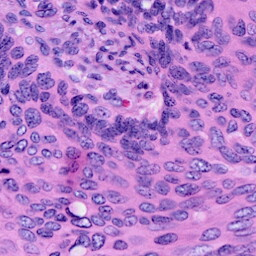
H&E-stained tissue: Cervix